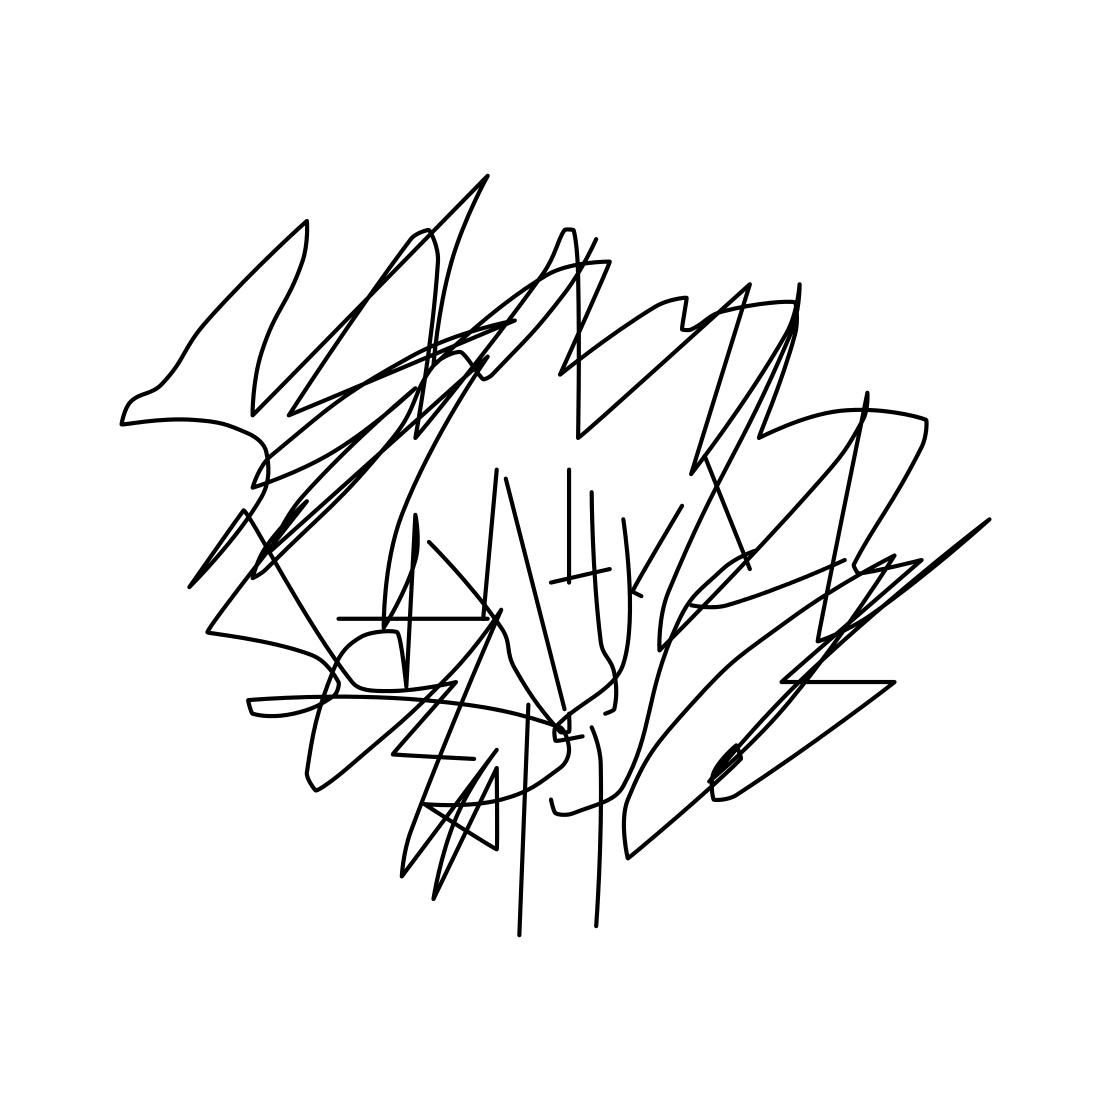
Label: bush